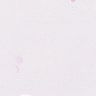
Metastatic tissue present: no